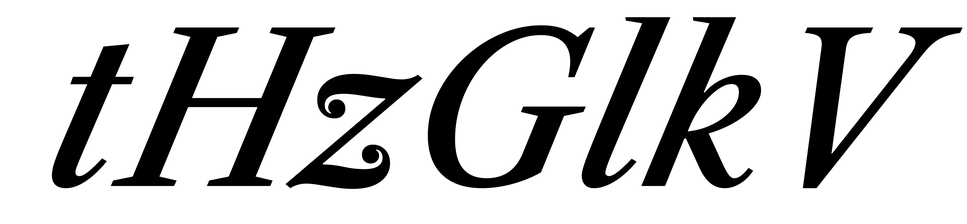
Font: LibreCaslonText-Italic_Medium_Italic